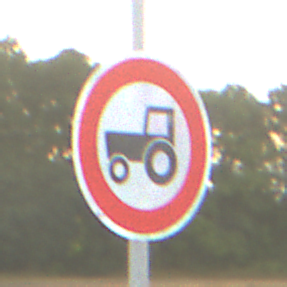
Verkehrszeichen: VerbotKraftfahrzeugeZuegeNichtSchneller25
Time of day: SunriseSunset
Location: Outdoor (RoadRail)
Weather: PartlyCloudy
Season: NotSpecified
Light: Natural